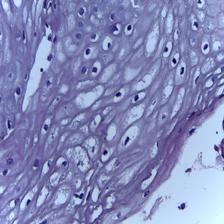
Diagnosis: OSCC